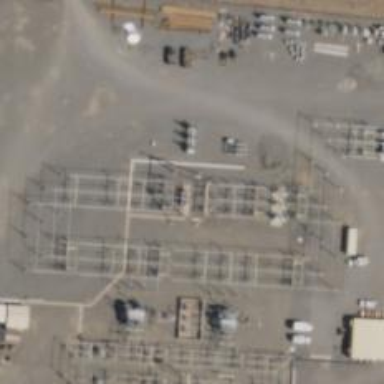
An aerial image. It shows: Switch for power supply.